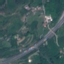
Land use / land cover: Highway